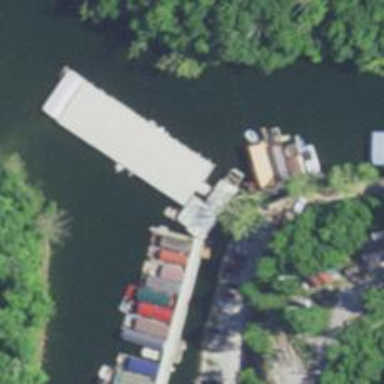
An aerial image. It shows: Pier with mooring facilities.